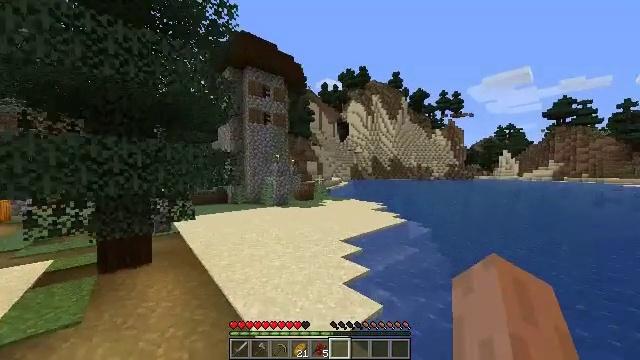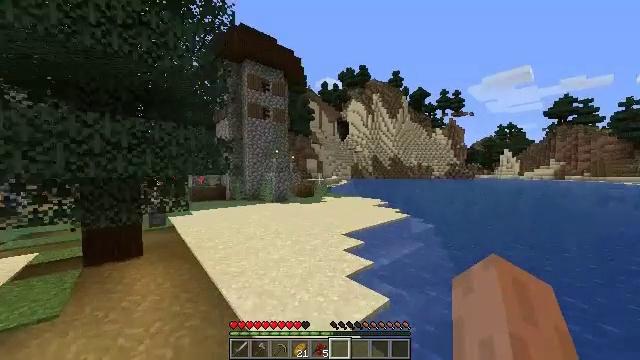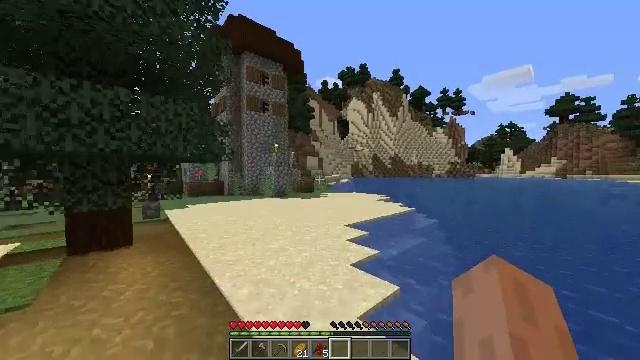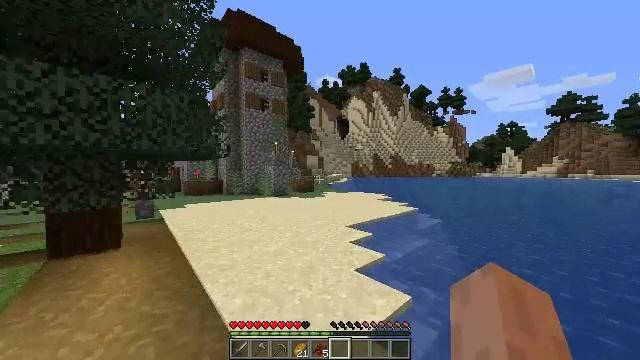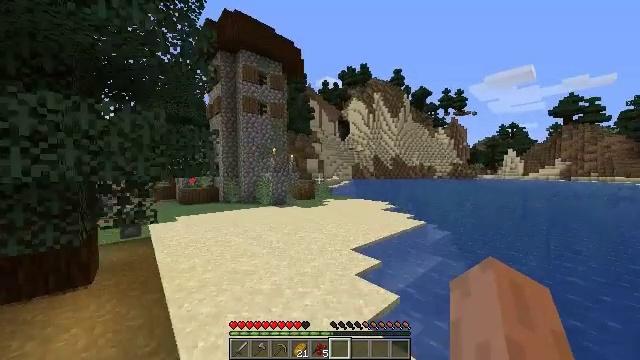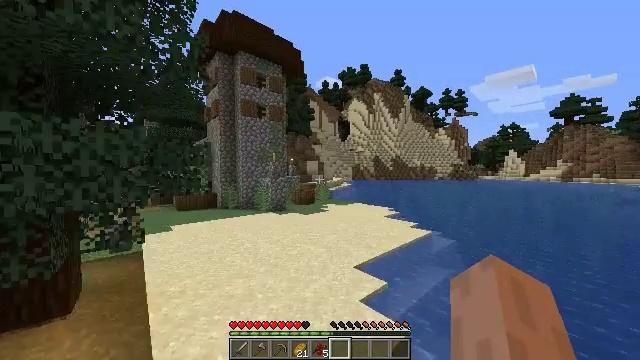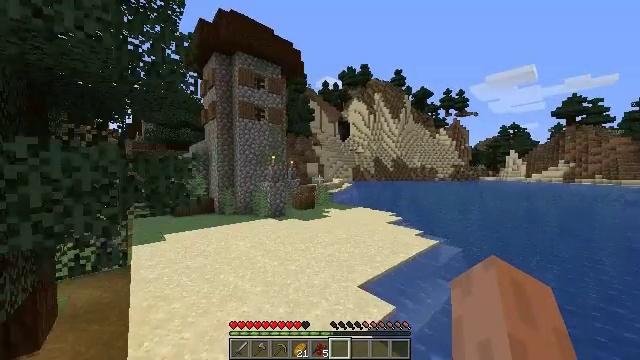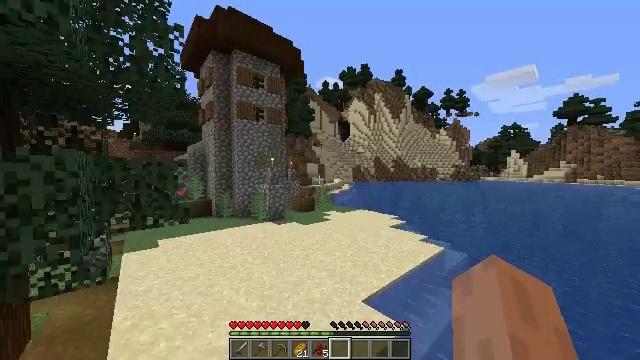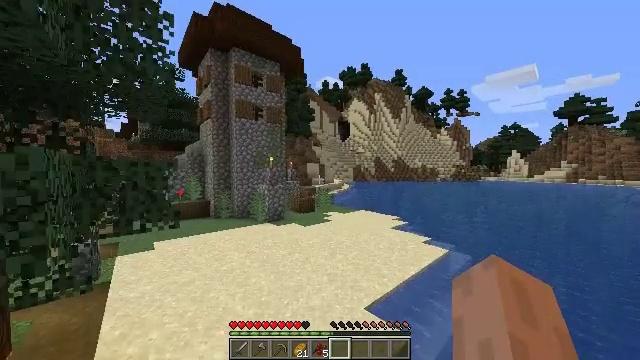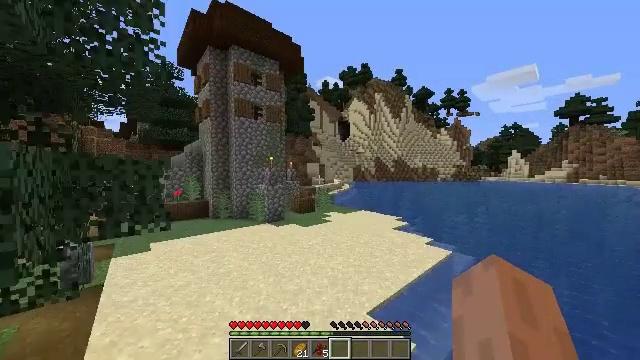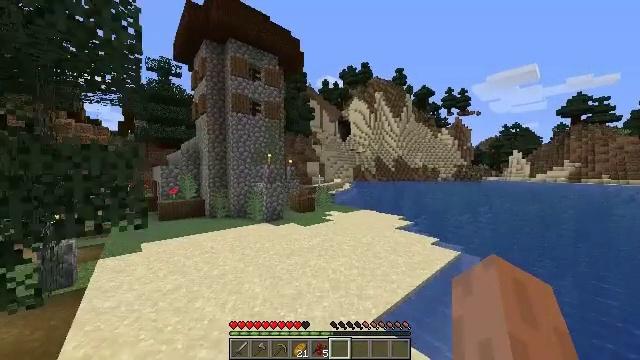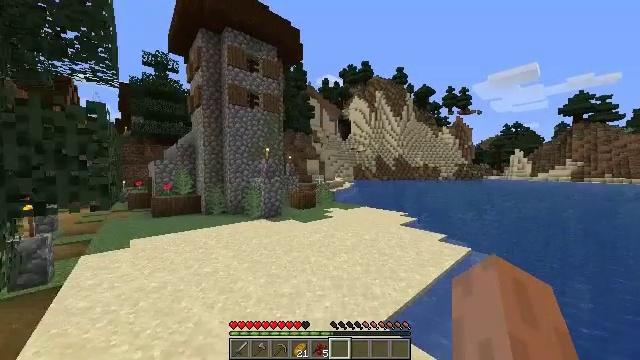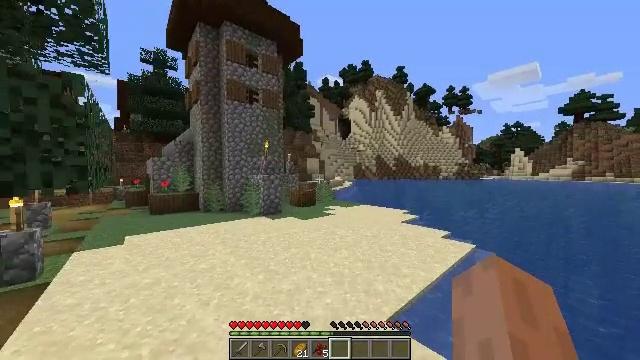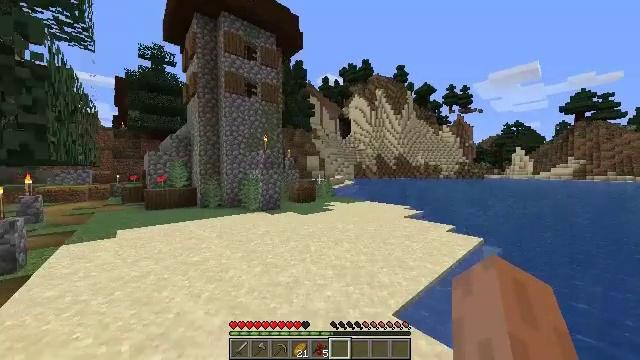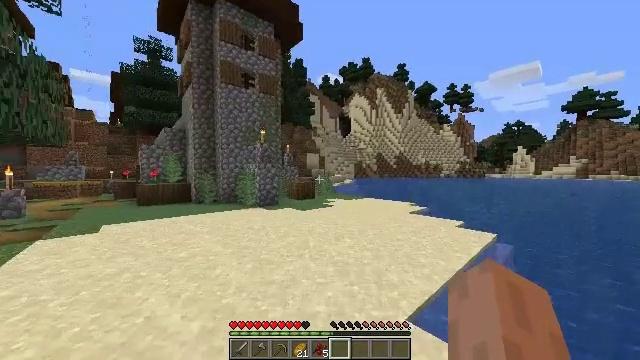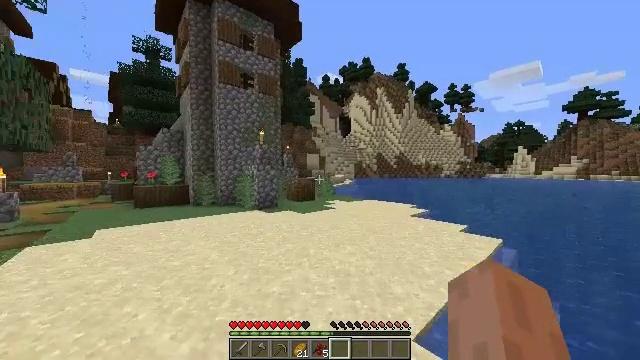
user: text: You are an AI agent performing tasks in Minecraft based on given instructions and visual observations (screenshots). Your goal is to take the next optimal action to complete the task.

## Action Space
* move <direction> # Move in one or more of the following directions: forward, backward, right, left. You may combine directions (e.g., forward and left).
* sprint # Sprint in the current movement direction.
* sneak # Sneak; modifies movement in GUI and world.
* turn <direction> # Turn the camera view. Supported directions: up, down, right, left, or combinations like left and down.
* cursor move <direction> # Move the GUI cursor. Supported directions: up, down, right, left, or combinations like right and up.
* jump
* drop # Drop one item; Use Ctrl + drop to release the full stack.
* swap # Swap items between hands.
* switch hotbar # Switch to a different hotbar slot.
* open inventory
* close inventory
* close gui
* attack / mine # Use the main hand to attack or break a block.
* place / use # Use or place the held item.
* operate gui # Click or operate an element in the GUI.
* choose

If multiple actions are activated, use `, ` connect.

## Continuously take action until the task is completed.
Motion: motion action
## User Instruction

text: Mine the purple bed.
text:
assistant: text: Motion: move forward and move left, jump
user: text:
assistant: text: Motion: move forward and move left, jump
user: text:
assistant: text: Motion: move forward, jump
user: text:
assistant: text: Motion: move forward, jump
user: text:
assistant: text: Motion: move forward, jump
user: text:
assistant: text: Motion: move forward, jump
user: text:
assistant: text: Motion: move forward, jump
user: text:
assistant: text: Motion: move forward, jump
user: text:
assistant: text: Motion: move forward, jump
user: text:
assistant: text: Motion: move forward, jump
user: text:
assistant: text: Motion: move forward, jump
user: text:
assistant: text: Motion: move forward, jump
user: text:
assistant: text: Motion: move forward, jump
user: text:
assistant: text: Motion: move forward, jump
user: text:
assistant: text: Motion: move forward, jump
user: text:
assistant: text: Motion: move forward, jump
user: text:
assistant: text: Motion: move forward, jump
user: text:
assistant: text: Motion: move forward, jump
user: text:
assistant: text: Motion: move forward, jump
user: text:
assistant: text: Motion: move forward, jump
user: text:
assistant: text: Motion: move forward, jump
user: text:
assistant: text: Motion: move forward and move right, jump
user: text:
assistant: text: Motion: move forward and move right, jump
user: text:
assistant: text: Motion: move forward and move right, jump
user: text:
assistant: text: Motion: move forward and move right, jump
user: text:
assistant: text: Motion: move forward and move right, jump
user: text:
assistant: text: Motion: move forward and move right, jump
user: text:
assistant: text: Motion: move forward and move right, jump
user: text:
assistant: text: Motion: move forward and move right, jump
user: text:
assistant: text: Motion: move forward, jump